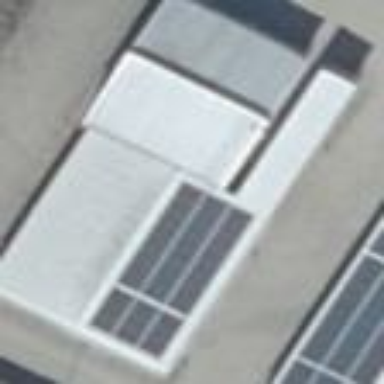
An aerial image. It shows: Carport building.